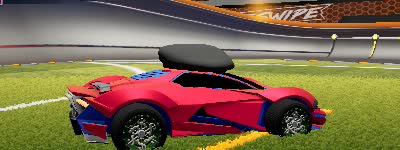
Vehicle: werewolf